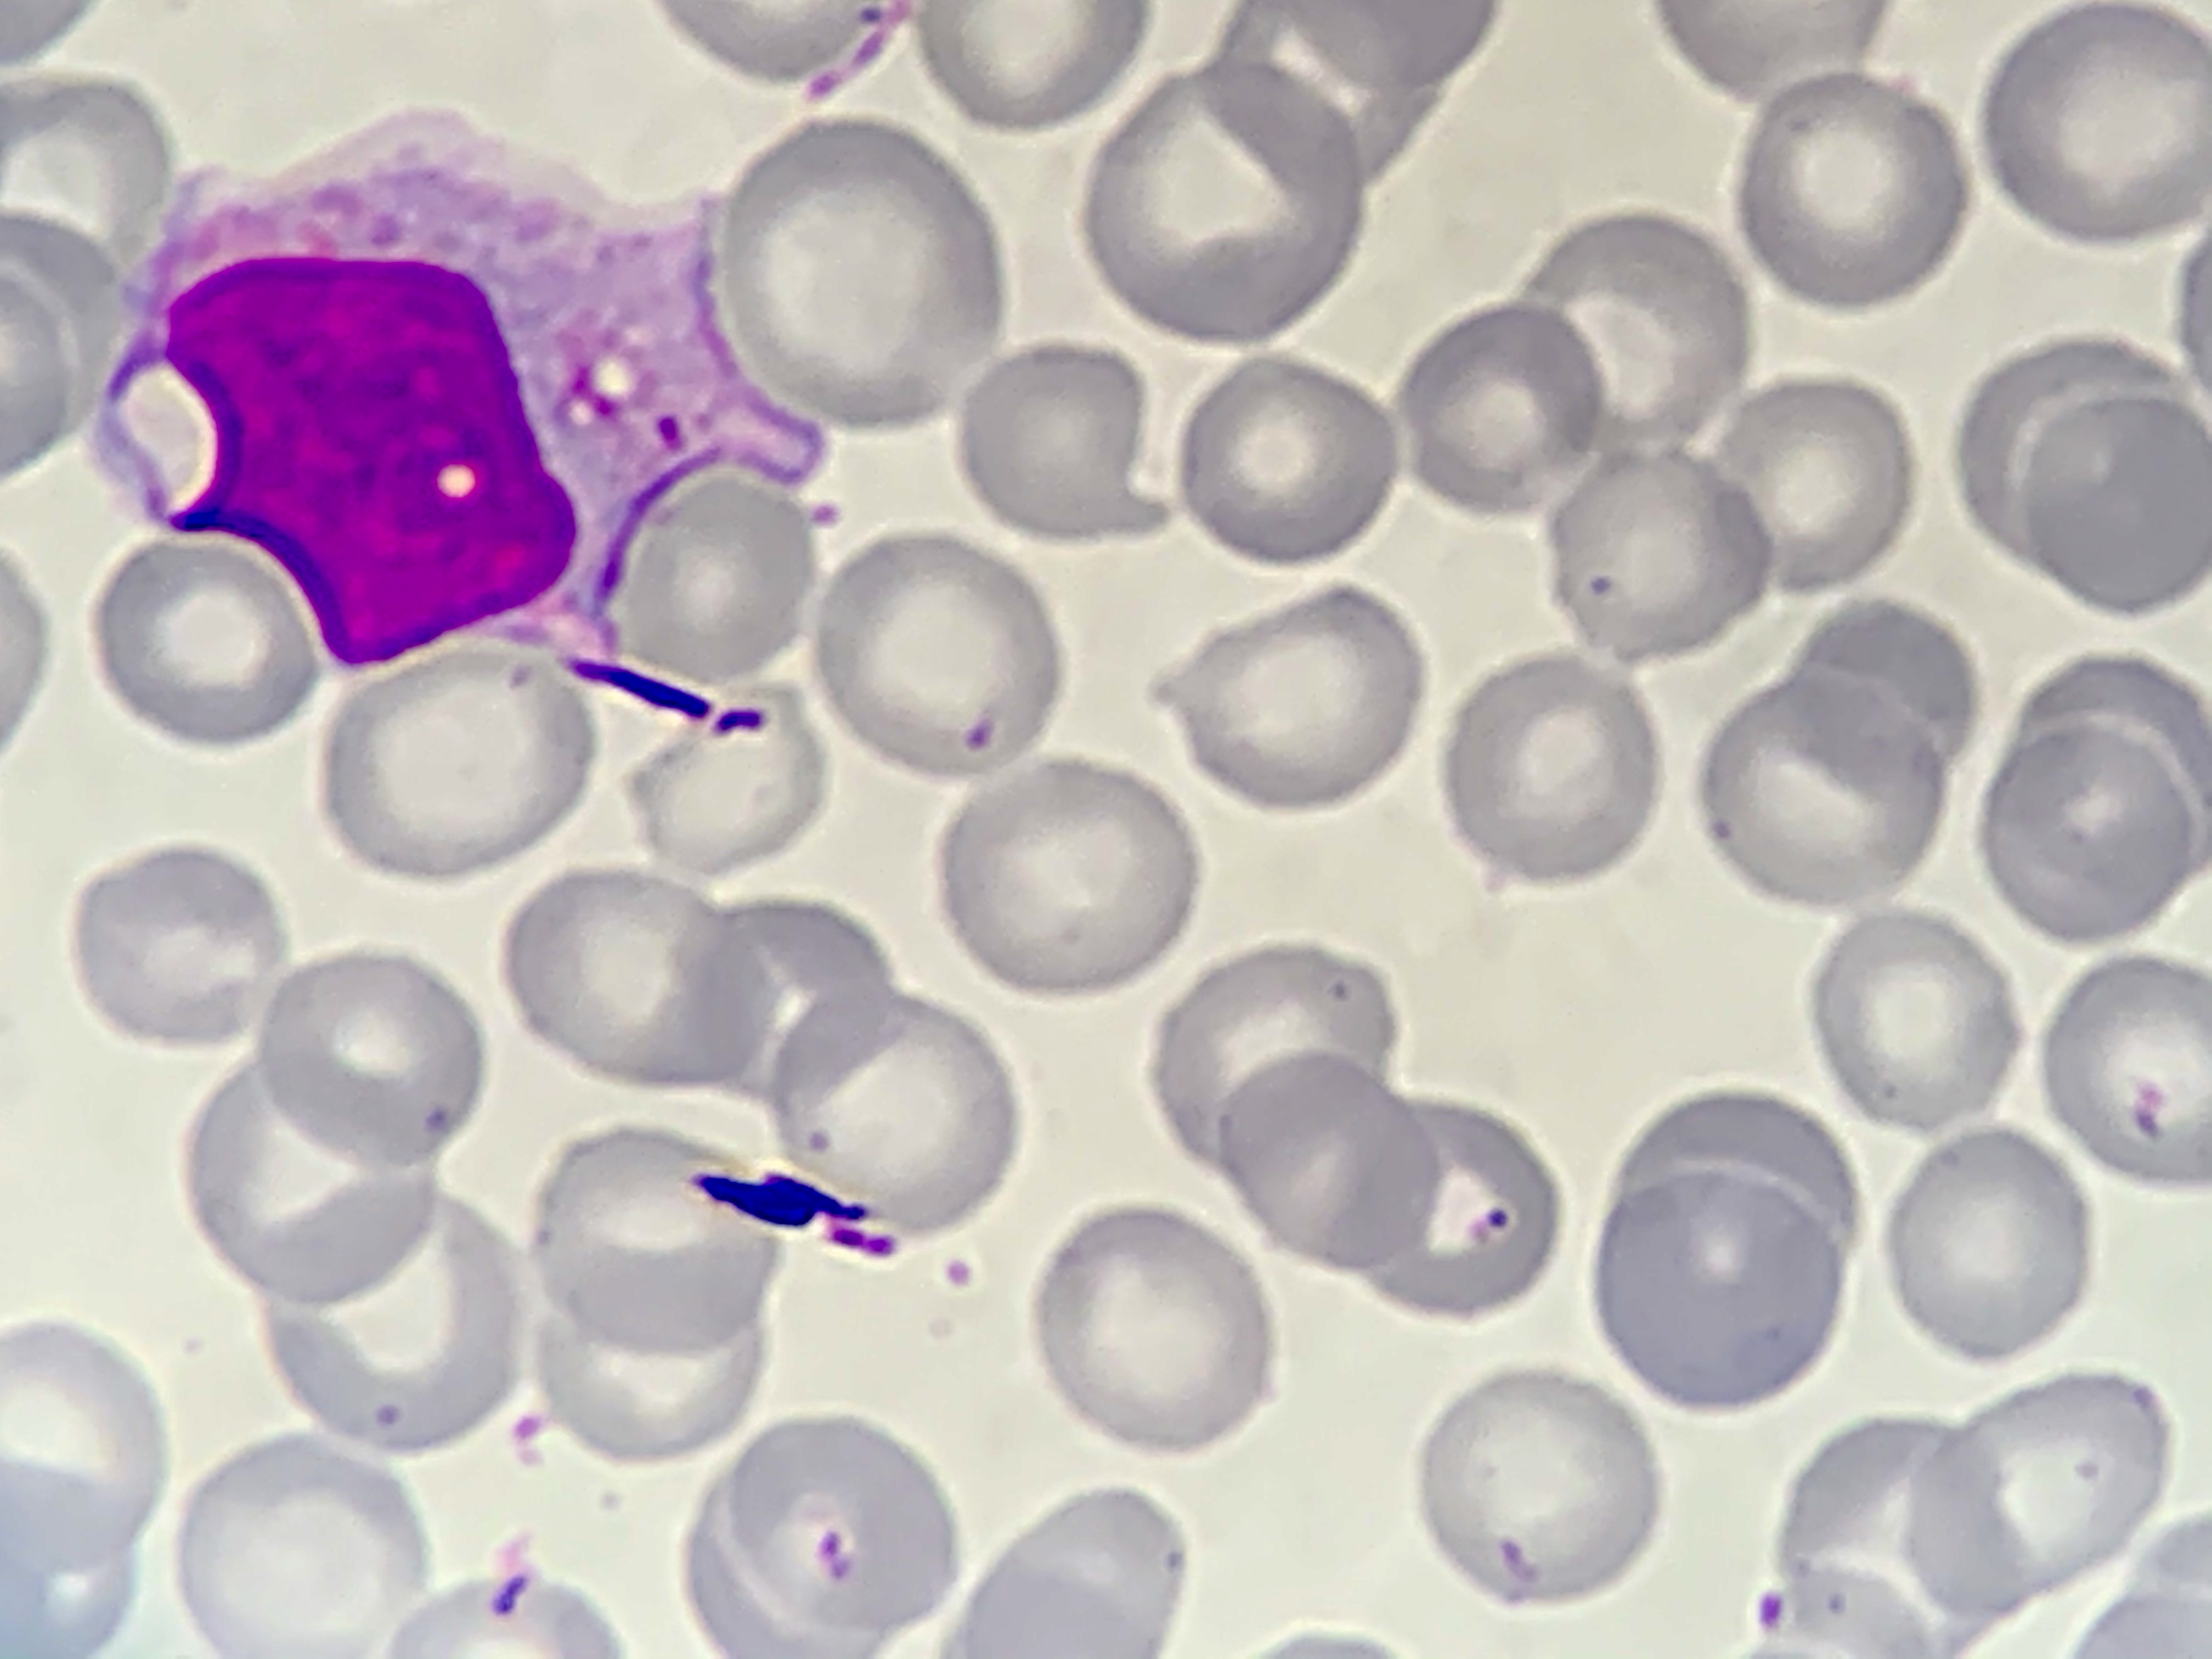
Cell type: MONOCYTES